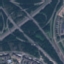
Land use / land cover class: Highway